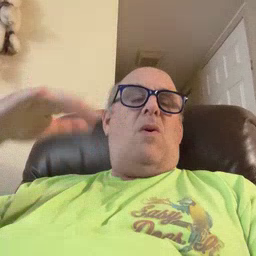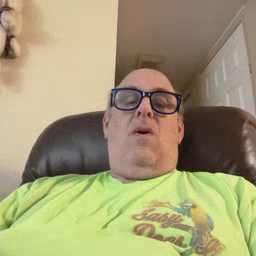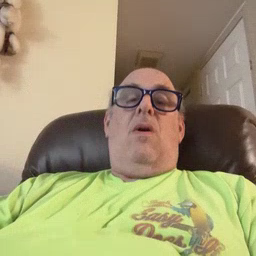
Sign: noisy